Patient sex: M
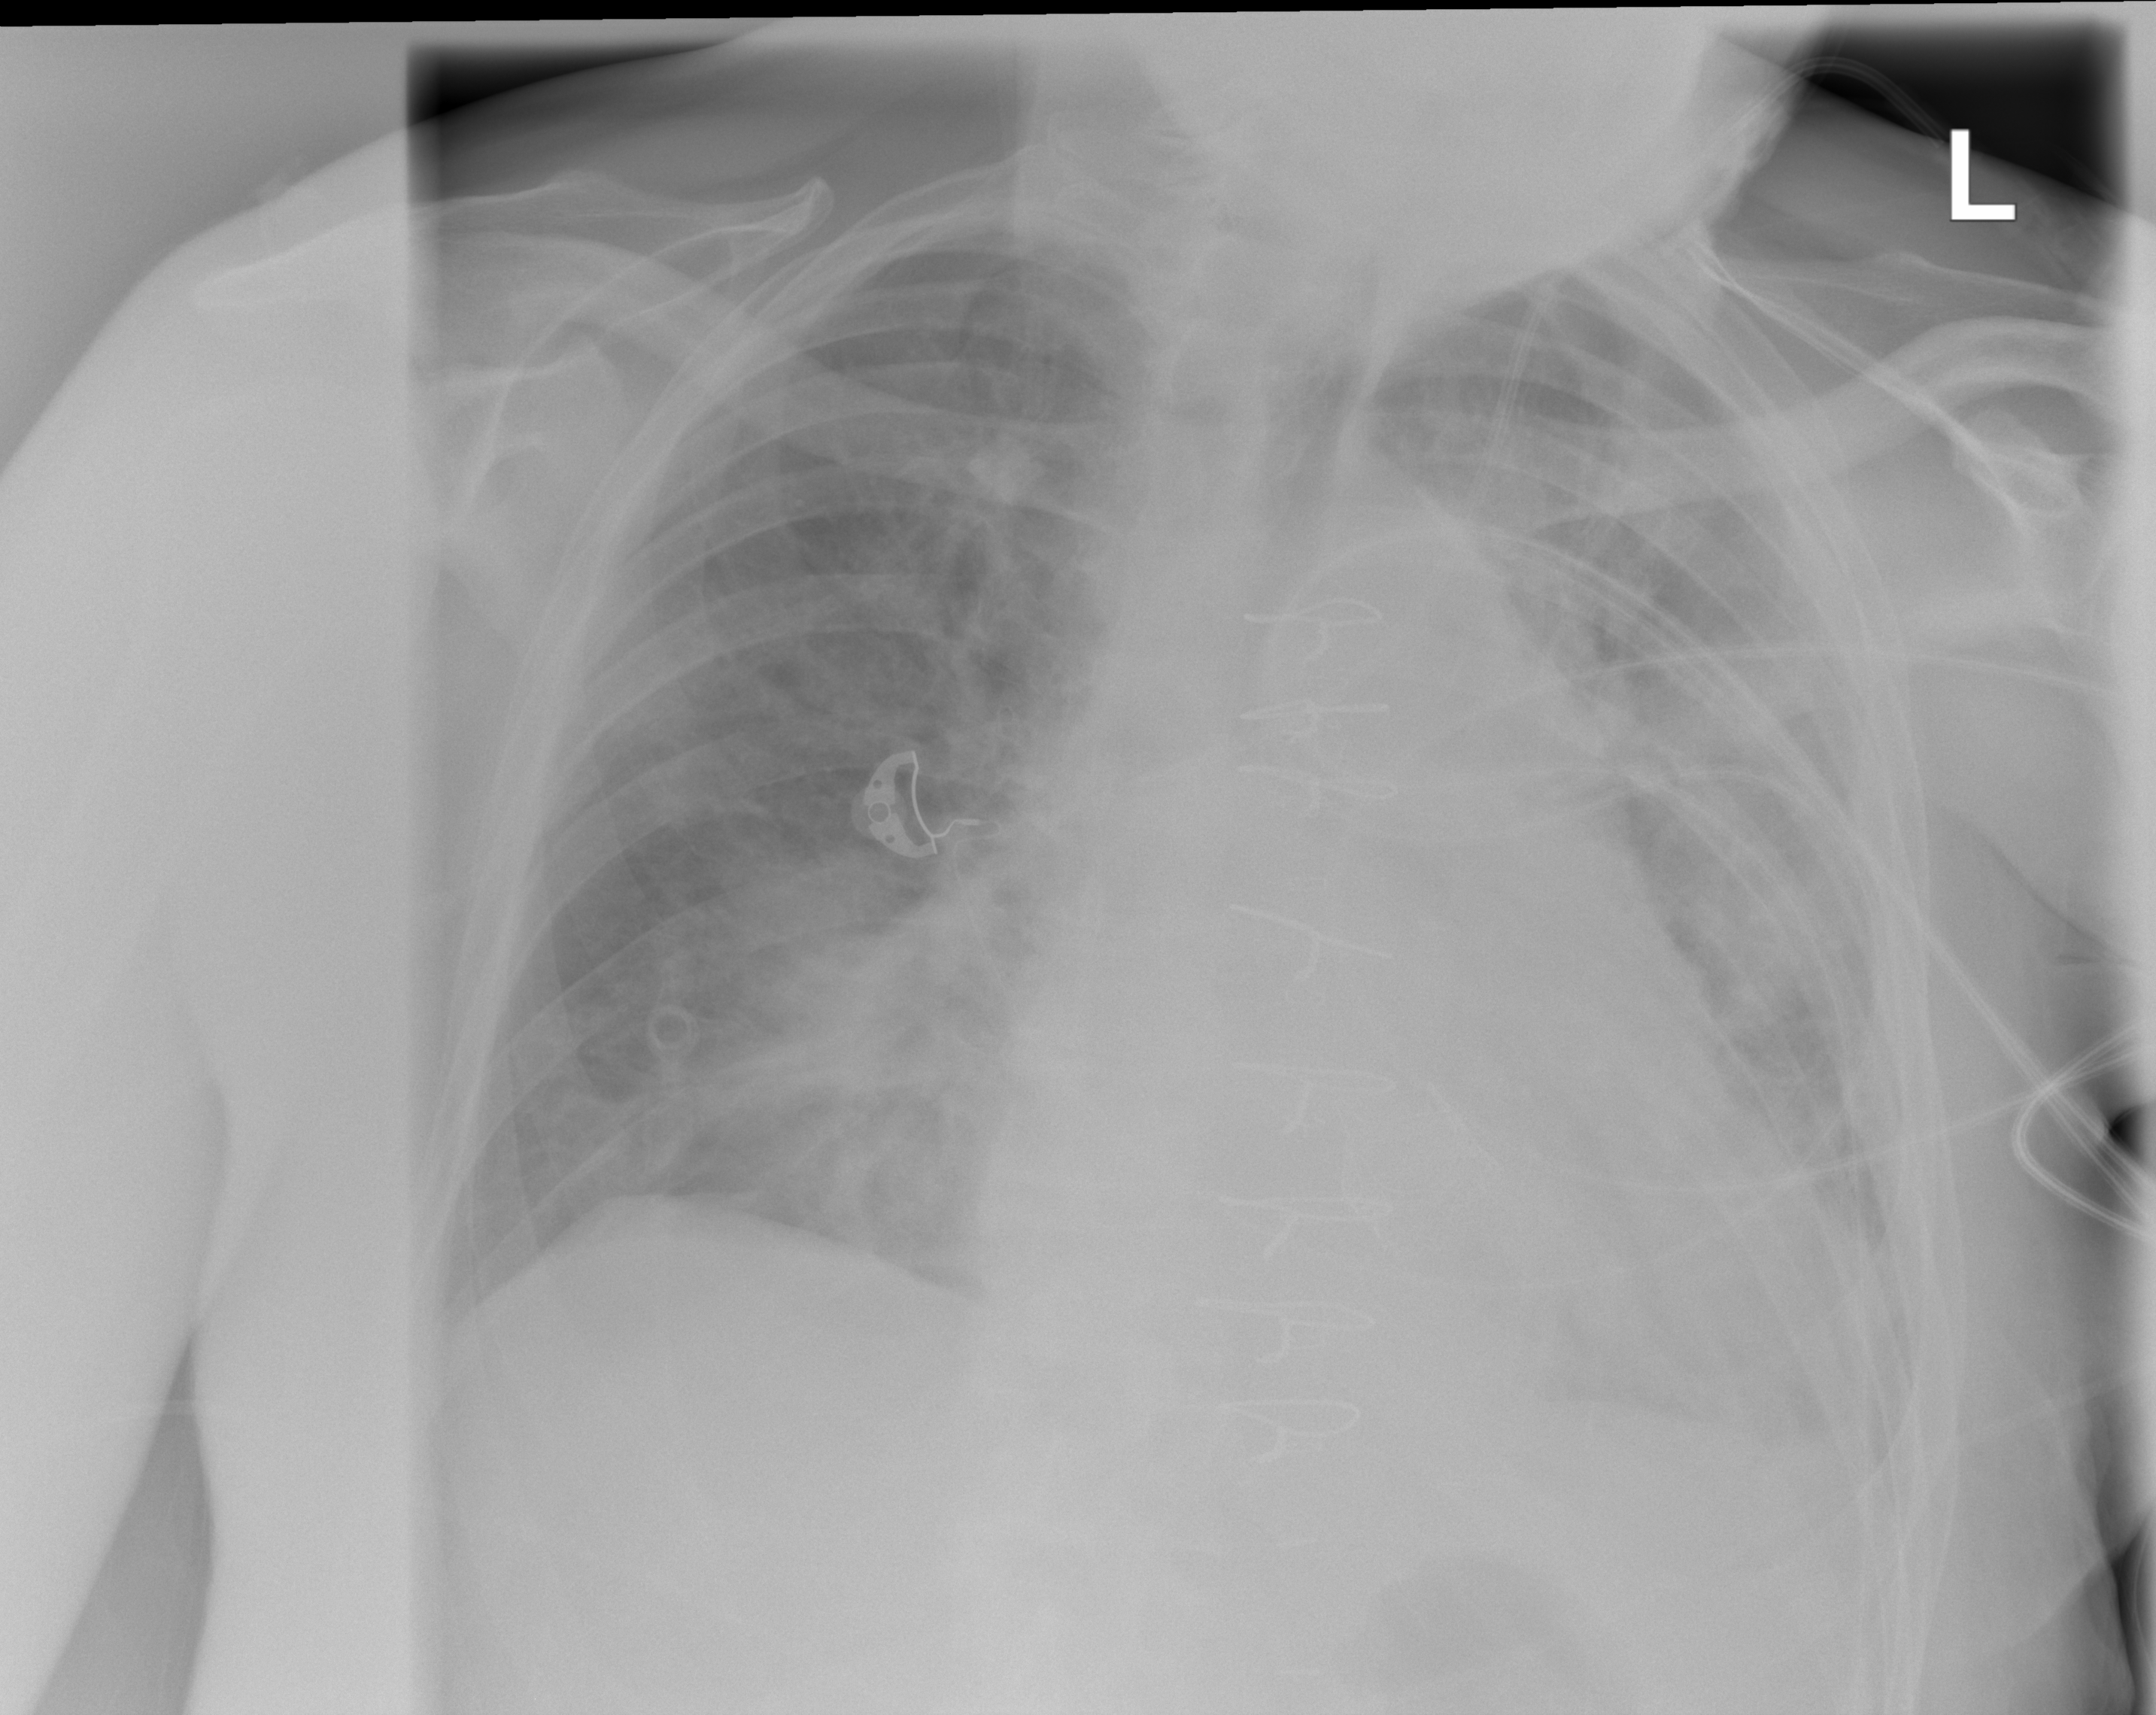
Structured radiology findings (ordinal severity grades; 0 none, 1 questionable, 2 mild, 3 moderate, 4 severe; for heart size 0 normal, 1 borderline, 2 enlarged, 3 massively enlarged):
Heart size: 2
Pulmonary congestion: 2
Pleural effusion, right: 0
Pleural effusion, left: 2
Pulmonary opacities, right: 2
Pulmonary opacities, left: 0
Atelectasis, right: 0
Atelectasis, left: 2